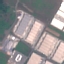
Land use / land cover: Industrial